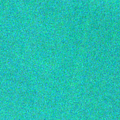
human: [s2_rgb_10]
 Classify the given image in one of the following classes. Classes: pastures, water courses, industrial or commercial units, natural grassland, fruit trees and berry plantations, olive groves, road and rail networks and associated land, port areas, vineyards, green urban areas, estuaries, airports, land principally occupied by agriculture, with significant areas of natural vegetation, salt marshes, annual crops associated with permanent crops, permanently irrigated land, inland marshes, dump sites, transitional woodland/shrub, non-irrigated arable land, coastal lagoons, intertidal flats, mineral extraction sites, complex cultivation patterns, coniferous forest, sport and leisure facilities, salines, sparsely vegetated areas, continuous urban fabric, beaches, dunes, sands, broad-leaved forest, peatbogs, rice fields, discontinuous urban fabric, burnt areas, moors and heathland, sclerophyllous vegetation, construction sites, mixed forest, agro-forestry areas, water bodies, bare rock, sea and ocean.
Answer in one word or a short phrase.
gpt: sea and ocean